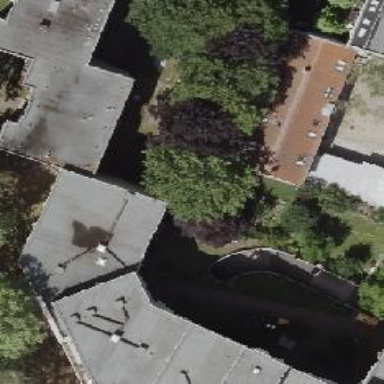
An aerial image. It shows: Building with apartments and flat roof.